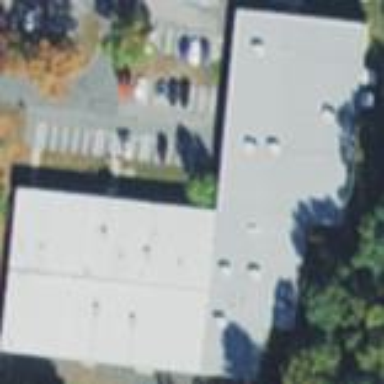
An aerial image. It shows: Clinic building offering healthcare services.